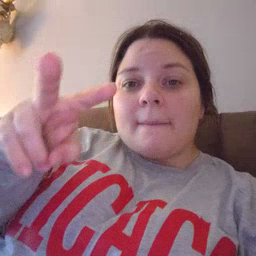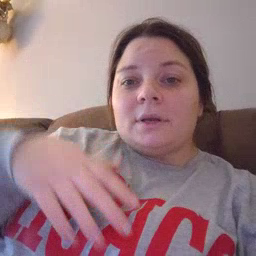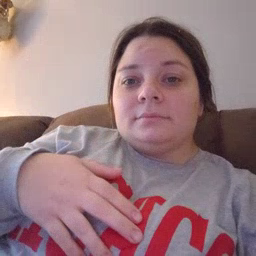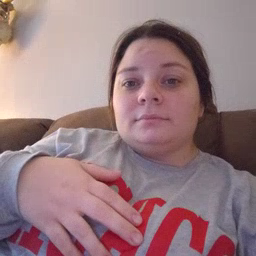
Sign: jump